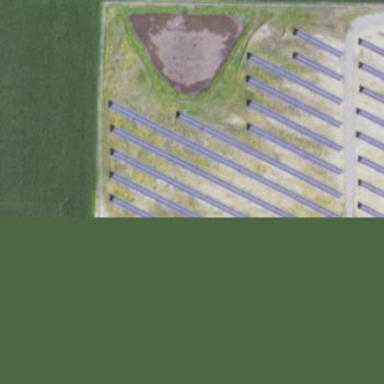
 consisting of solar photovoltaic panels."